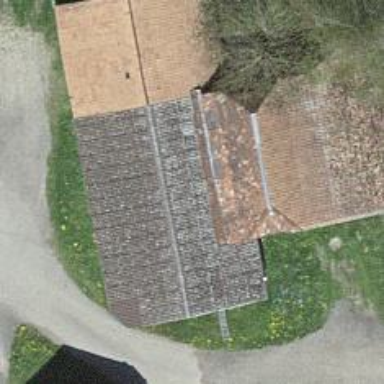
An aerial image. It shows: Rural barn.